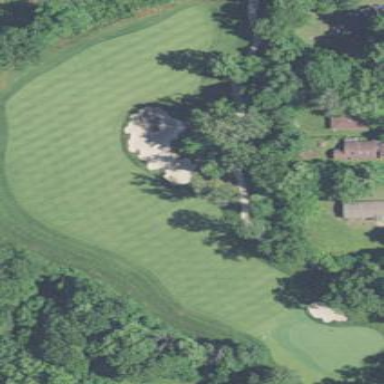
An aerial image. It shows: Grassy area designated as golf fairway.